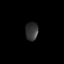
Tissue: lung
Cell type: Epithelial cells
Senescence score: 0.2122
Nuclear area (px): 231
Mean DAPI intensity: 51.827